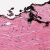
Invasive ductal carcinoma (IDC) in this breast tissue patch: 0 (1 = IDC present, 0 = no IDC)